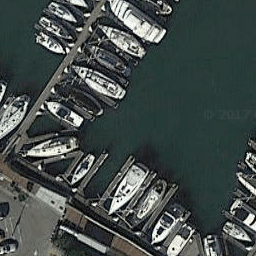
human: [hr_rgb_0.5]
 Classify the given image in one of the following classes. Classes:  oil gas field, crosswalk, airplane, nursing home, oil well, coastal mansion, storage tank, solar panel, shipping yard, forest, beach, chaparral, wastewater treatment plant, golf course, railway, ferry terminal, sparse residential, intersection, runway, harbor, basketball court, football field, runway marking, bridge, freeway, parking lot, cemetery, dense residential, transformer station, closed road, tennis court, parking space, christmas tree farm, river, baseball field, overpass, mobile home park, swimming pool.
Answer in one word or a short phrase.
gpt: harbor